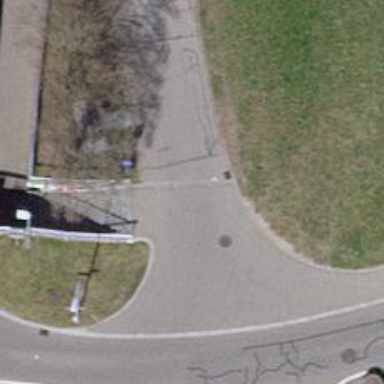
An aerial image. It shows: Set of steps on the road.